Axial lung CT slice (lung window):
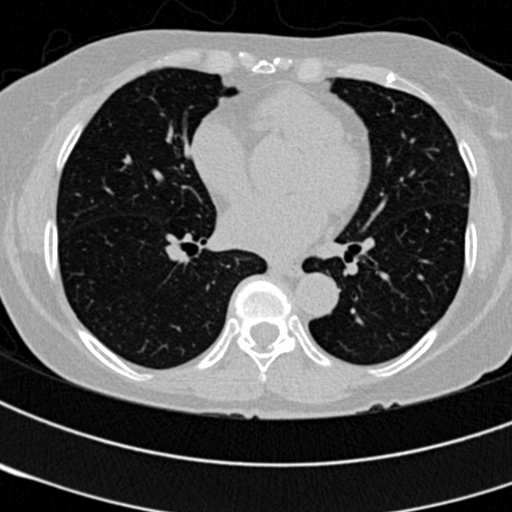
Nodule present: no